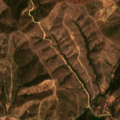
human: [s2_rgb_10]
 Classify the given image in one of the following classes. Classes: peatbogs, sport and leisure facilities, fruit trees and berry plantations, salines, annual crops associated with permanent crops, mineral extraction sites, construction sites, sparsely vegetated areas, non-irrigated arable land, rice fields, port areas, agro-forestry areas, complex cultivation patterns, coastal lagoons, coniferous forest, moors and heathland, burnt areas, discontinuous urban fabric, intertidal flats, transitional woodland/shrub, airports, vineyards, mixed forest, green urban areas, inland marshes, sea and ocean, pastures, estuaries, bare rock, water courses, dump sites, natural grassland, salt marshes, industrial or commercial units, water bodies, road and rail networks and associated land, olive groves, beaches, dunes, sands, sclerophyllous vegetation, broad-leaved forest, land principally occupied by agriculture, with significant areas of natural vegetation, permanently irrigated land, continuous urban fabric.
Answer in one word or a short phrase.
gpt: land principally occupied by agriculture, with significant areas of natural vegetation, broad-leaved forest, transitional woodland/shrub